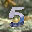
Label: 5